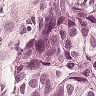
Metastatic tissue present: yes